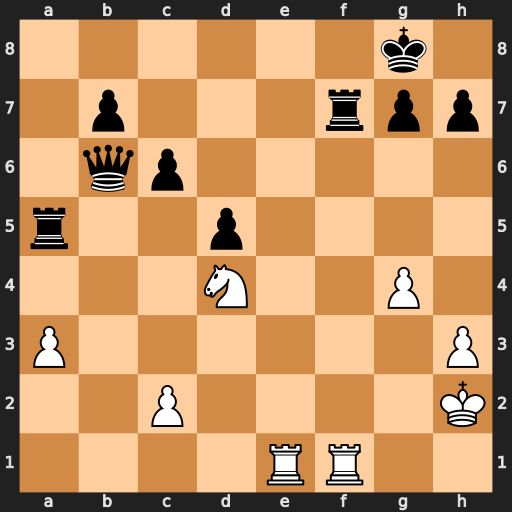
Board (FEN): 6k1/1p3rpp/1qp5/r2p4/3N2P1/P6P/2P4K/4RR2
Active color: w
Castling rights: -
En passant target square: -
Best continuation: Re8+ Rf8 Rexf8#